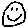
Label: smiley face